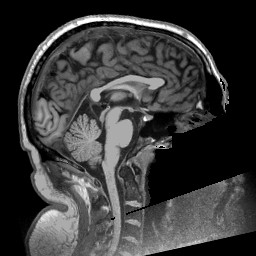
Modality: T1w
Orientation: sagittal
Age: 37
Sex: male